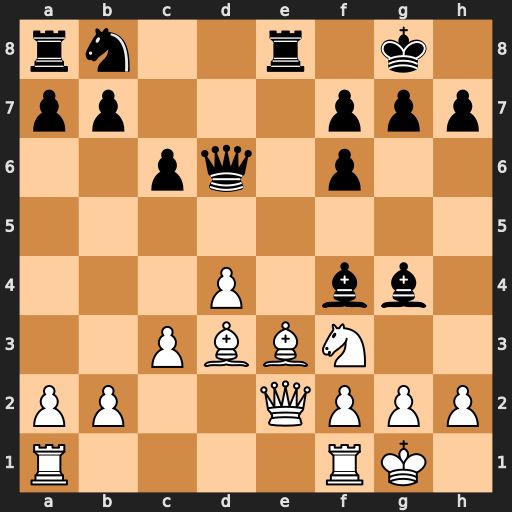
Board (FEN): rn2r1k1/pp3ppp/2pq1p2/8/3P1bb1/2PBBN2/PP2QPPP/R4RK1
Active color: w
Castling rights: -
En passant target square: -
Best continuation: Bxf4 Rxe2 Bxd6